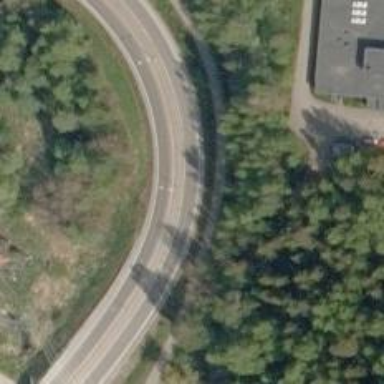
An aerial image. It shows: Asphalt trunk link road.